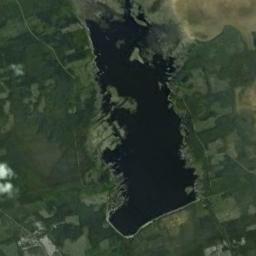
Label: lake